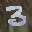
Label: 3